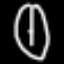
Label: clock